Brain MRI, t1w sequence, axial 2D slice.
Patient: age 30, sex F, weight 75 kg, height 1.7 m
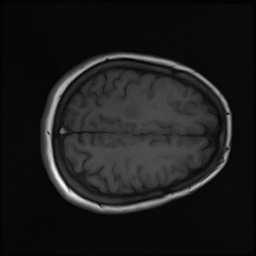